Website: bh-photo
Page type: address-validator
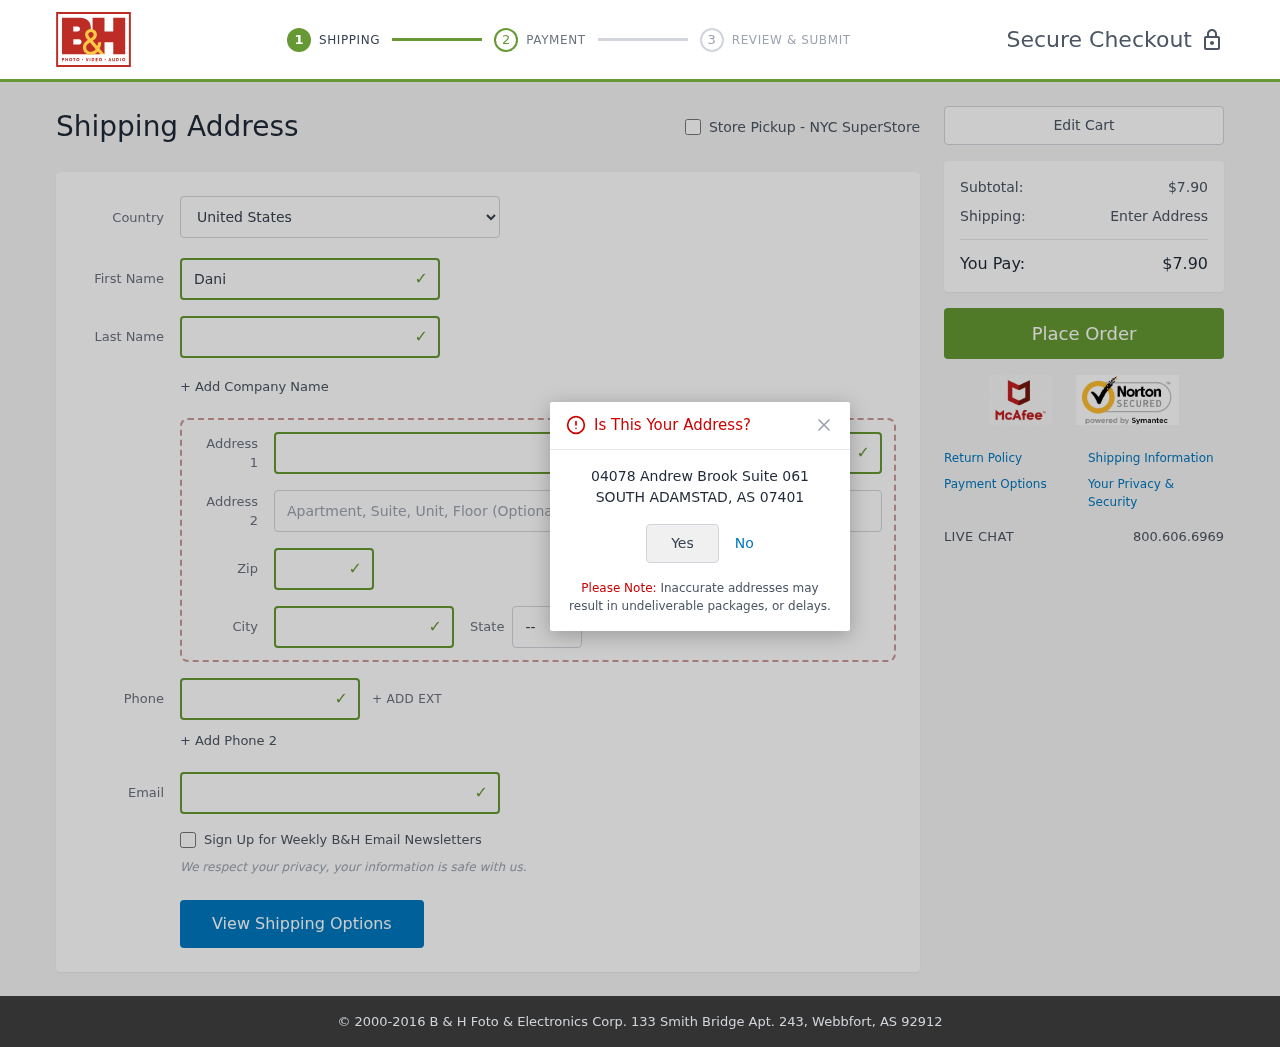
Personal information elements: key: PII_CITY
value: South Adamstad
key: PII_COUNTRY
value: United States
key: PII_EMAIL
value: daniel.valdez@yahoo.com
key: PII_FIRSTNAME
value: Daniel
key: PII_LASTNAME
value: Valdez
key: PII_PHONE
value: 4633223416
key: PII_POSTCODE
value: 07401
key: PII_STATE_ABBR
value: AS
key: PII_STREET
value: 04078 Andrew Brook Suite 061
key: PII_CITY_CONFIRM
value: SOUTH ADAMSTAD
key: PII_STATE
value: AS
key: PII_POSTCODE_FULL
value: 07401
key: PII_POSTCODE_NUMERIC
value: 7401
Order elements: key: ORDER_SUBTOTAL
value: $7.90
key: ORDER_TOTAL
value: $7.90